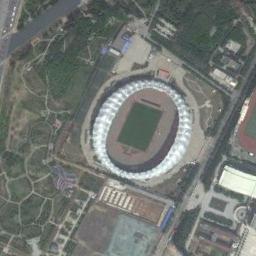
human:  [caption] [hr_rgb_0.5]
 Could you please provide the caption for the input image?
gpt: Several buildings are next to the stadium .

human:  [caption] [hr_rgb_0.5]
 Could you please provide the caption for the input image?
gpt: The stadium is on the grass next to some buildings .

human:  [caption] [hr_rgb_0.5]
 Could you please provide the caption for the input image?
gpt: The circular stadium is enclosed between the lawn and the building .

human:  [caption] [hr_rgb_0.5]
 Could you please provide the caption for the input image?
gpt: The stadium has a blue roof on two sides .

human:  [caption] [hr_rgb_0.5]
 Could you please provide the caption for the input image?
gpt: There are some buildings and green trees beside the stadium .